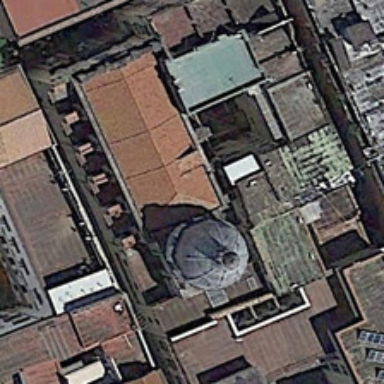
The dome is located in the middle of the residential area .